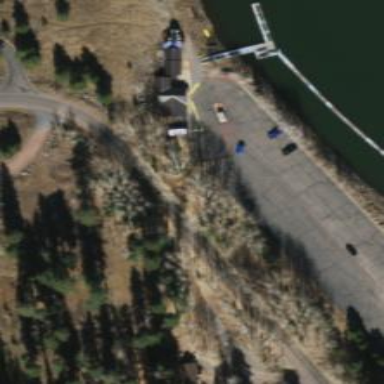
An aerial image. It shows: Slipway for leisure land vehicles on service road.